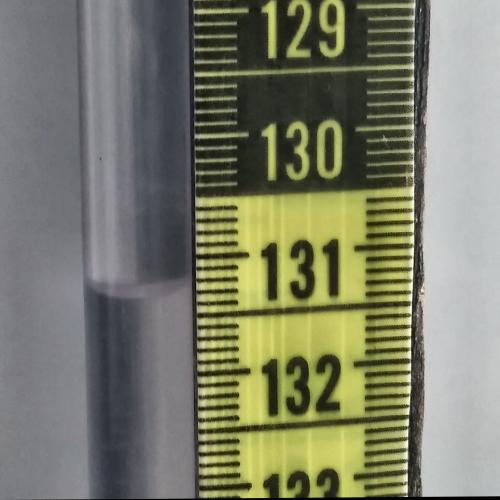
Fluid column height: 131.3 cm